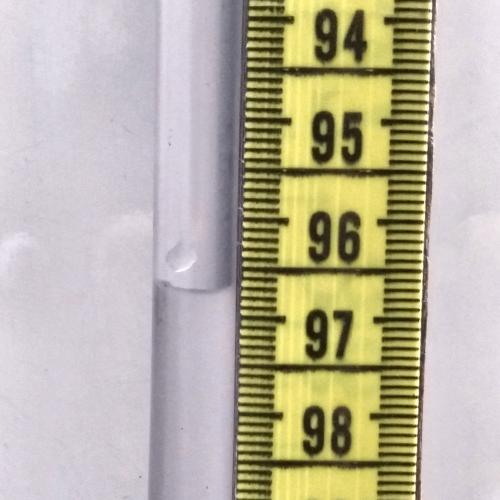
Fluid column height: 96.7 cm